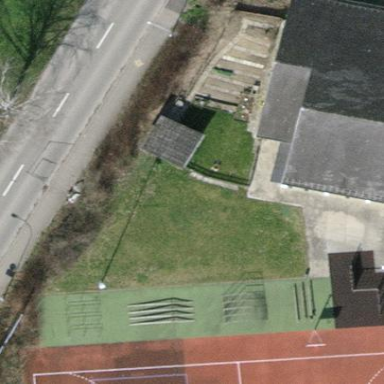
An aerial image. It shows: Playground area for leisure land.